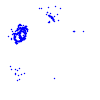
Particle: pion